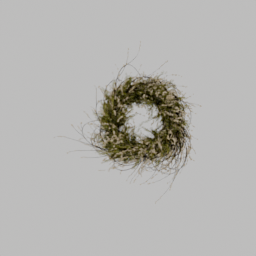
Label: decoration